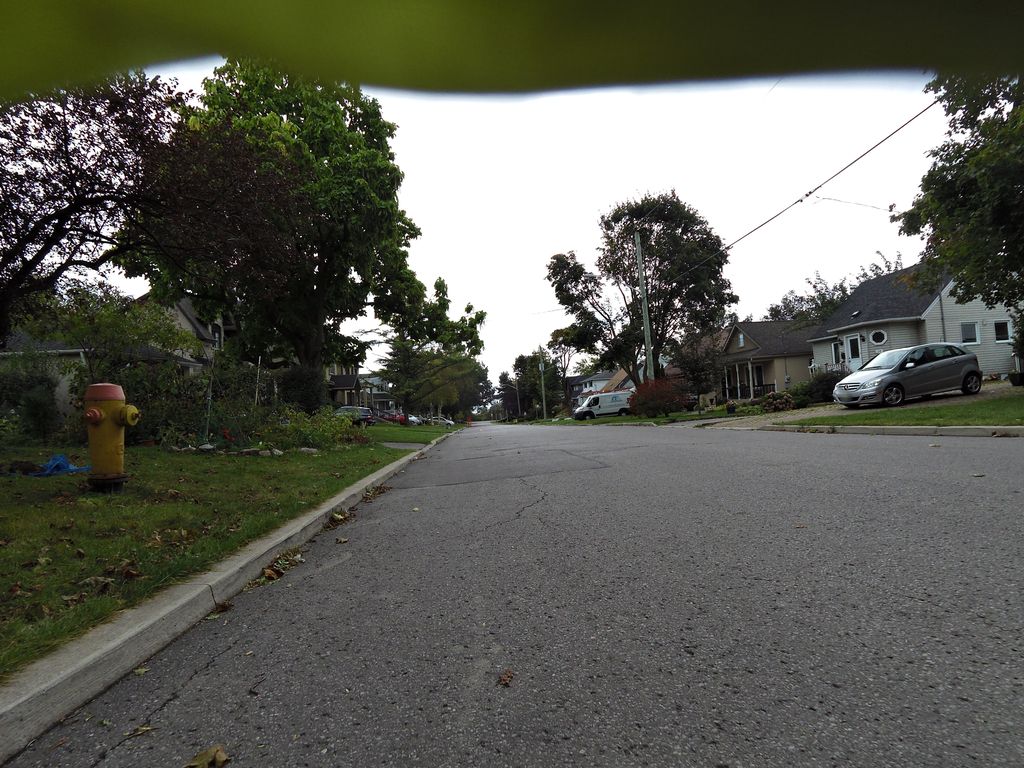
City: toronto